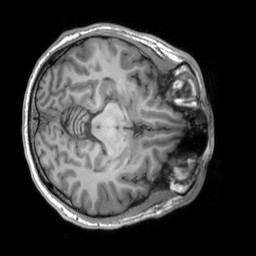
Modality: T1w
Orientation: axial
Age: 21
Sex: male
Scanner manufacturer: siemens
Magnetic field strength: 3 T
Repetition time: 2.3 s
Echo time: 0.00303 s